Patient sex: M
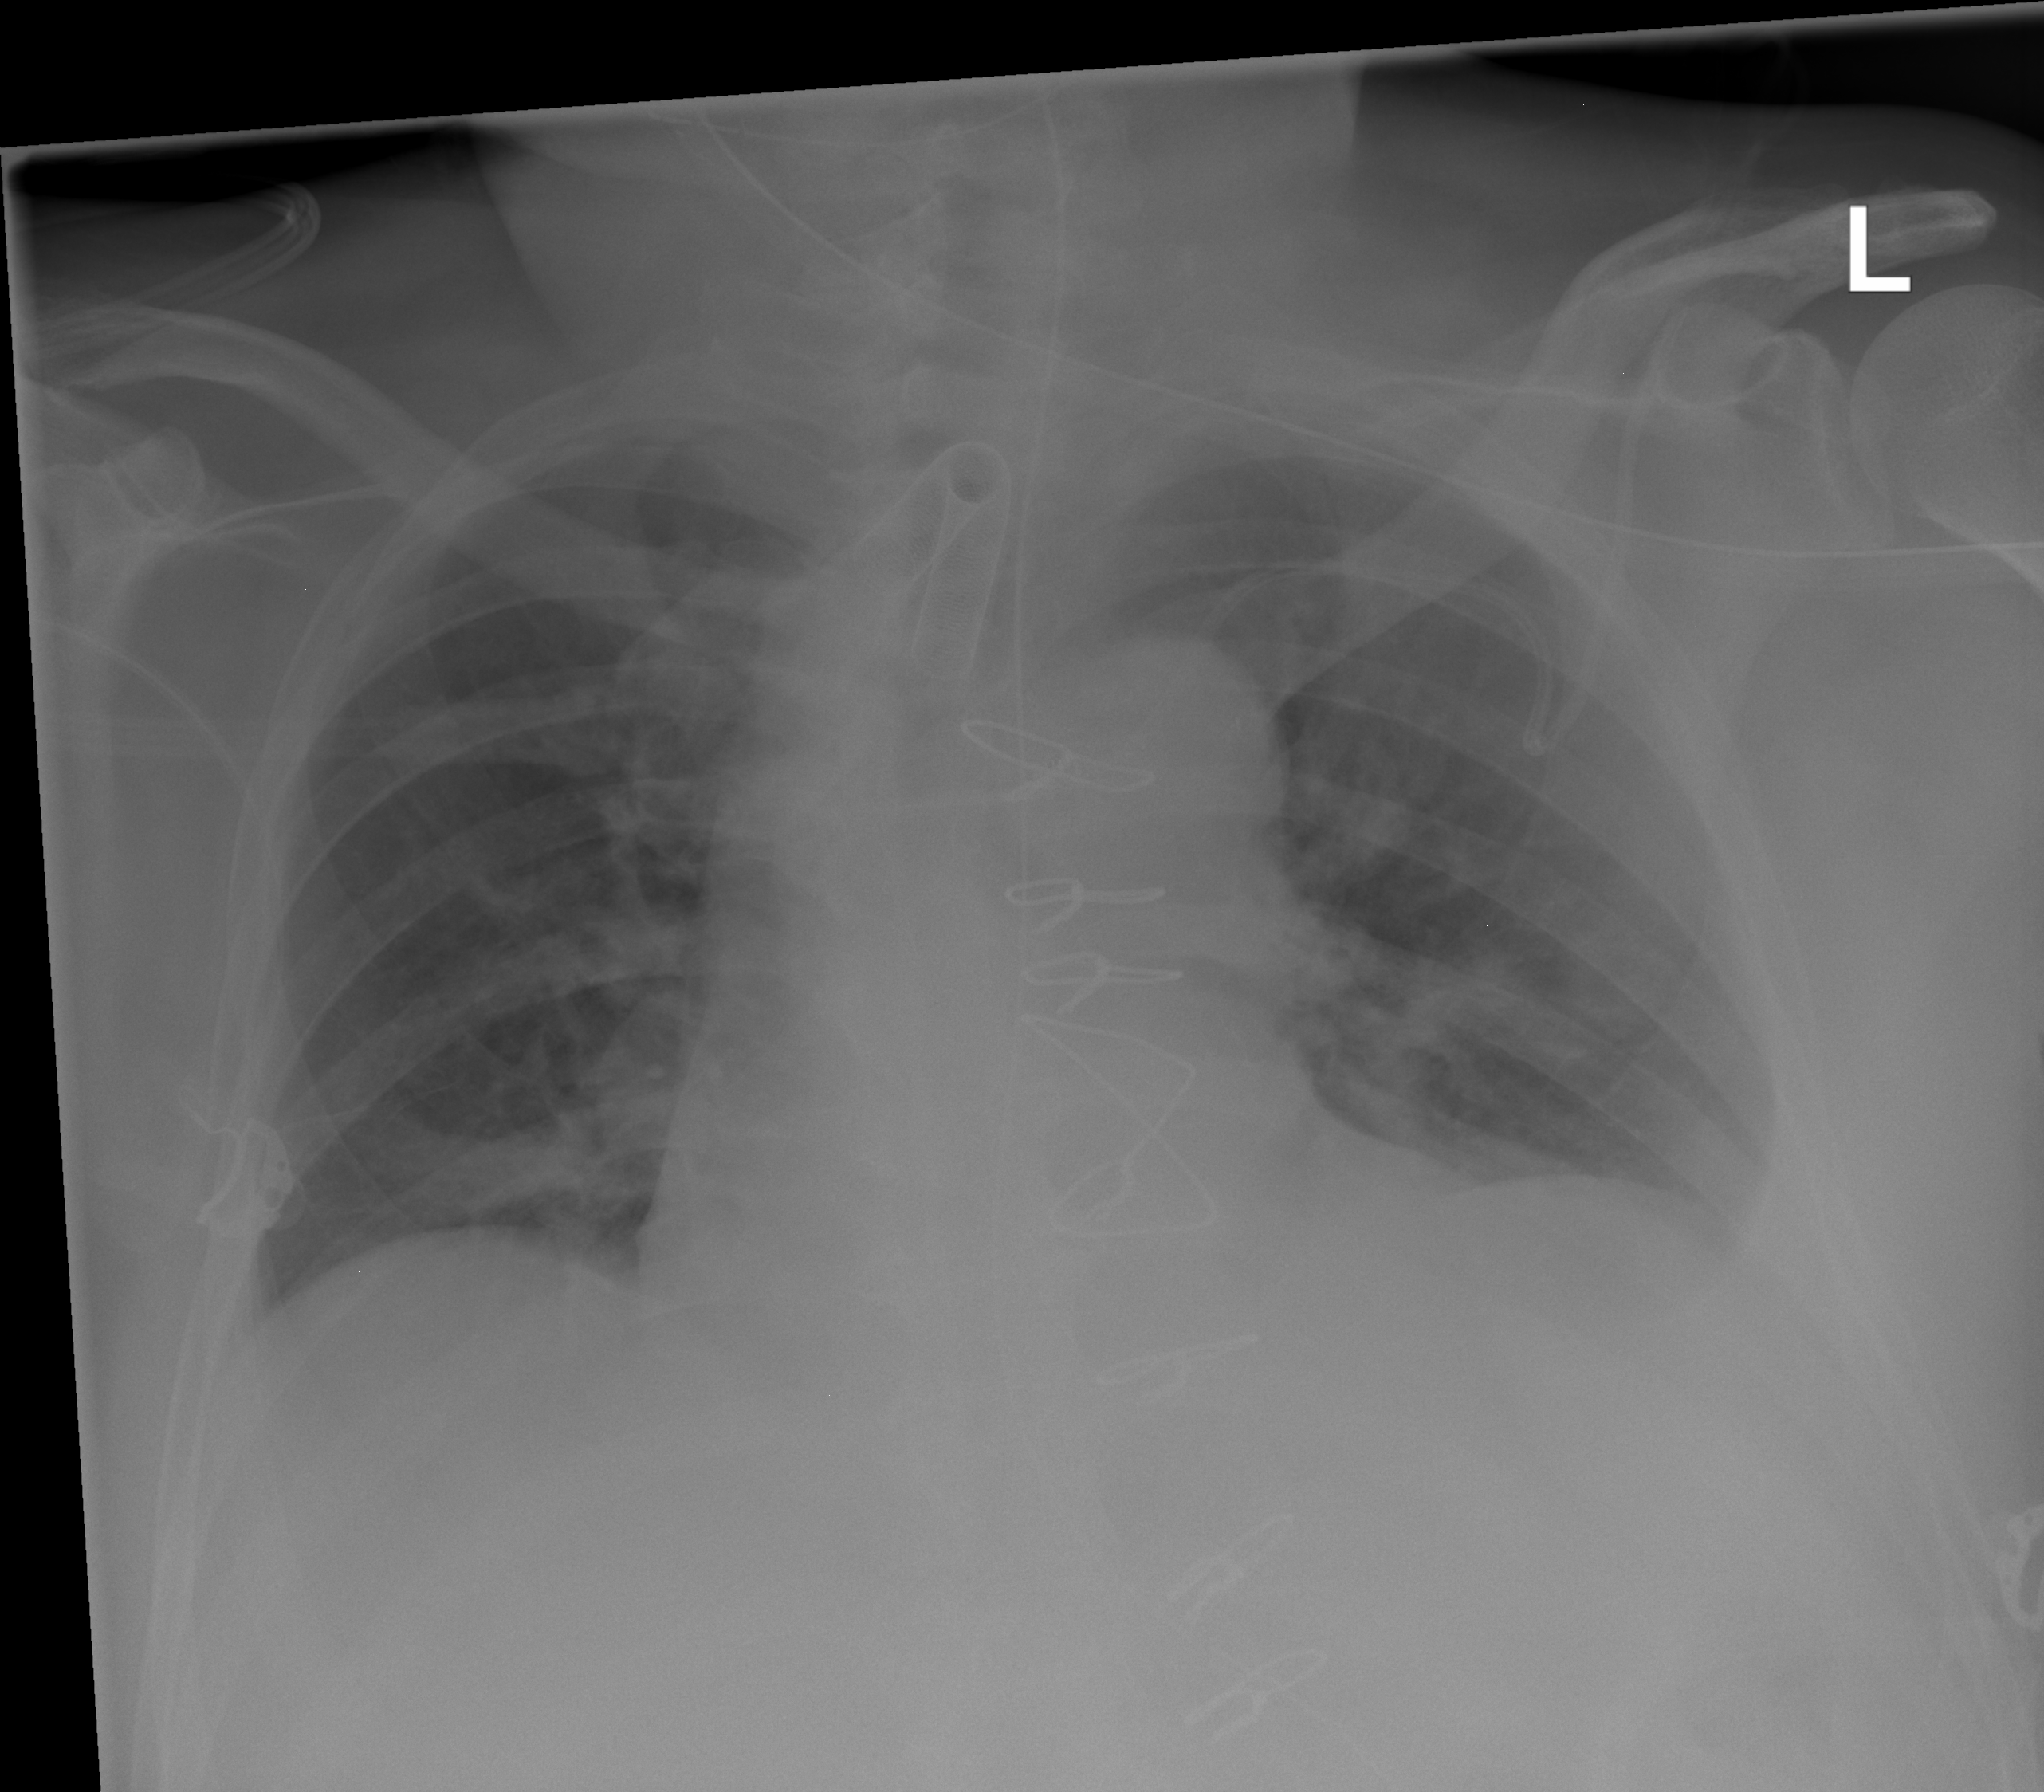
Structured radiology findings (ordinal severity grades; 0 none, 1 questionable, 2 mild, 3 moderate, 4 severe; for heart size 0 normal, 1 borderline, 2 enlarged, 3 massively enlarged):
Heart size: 2
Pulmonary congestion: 1
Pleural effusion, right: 0
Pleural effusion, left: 2
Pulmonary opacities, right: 0
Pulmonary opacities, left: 0
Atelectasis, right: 2
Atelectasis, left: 2